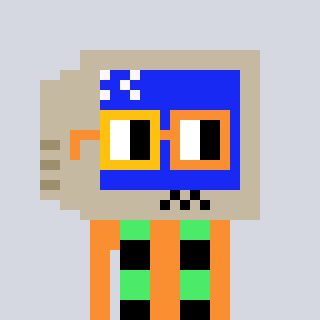
a pixel art character with square yellow and orange glasses, a old monitor-shaped head and a orange-colored body on a cool background